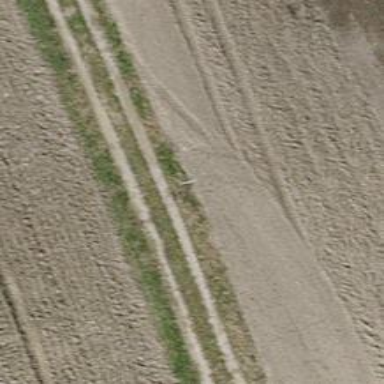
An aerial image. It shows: Track with pebblestone surface. The track type is grade2.